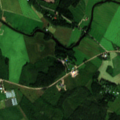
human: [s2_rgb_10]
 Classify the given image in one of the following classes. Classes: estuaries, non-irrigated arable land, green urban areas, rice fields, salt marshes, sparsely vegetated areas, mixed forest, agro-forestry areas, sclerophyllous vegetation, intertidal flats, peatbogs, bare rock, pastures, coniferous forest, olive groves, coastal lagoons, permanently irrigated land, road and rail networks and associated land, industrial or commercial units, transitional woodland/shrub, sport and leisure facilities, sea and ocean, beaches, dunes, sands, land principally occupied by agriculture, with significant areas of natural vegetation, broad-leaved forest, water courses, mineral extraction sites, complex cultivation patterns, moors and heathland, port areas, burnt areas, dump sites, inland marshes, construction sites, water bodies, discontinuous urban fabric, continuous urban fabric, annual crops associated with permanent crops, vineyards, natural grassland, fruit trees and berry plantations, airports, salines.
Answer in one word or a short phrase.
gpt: non-irrigated arable land, land principally occupied by agriculture, with significant areas of natural vegetation, mixed forest